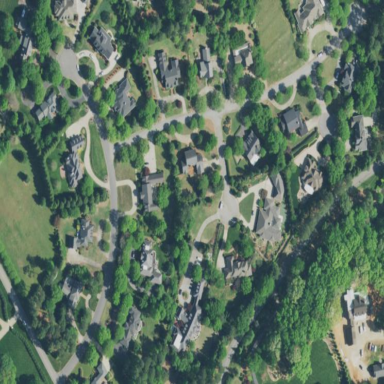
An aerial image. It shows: Residential area within neighborhood.